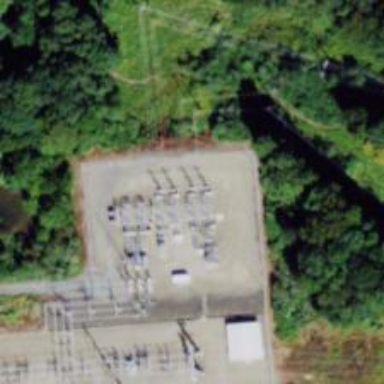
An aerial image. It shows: Switch used for power control.